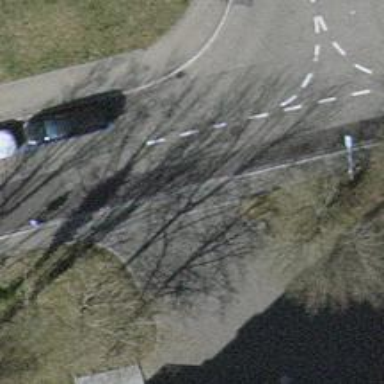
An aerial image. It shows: Unmarked crossing with traffic calming table on the road.